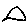
Label: triangle